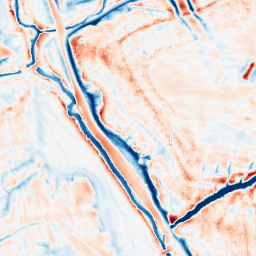
Category: edge_preserving
Decomposition family: bilateral
Decomposition parameters: d: 21
sigma_color: 25
sigma_space: 25
Upsampling method: fft_zeropad
Upsampling parameters: scale: 2
Upsampling scale: 2